Question: I've a requirement to define 'Data Structure' and 'Algorithm' for 'Circular Data Graph' for web client.
At server, data will provided in a 2 column CSV format (e.g. Sender, Receiver).
Final output will be rendered in 'JSON' format and sent to web request.
I have seen some 'Tree' examples which can help in Parent Child relationships. But In my case, I have a recursive relationship 'i.e. A Parent's grand child can also be used as a Parent'; which make life bit difficult as I run in to infinite loop.
'''
Sender,Receiver
A,B
A,H
B,C
B,D
D,E
E,F
F,G
G,C
H,I
H,J
J,K
K,L
L,M
M,K
L,N
N,O
N,P
P,A
N,Q
'''
Client may render like this (I only care about Java Structure):
Client can request any Node and I have to generate the whole Tree and send the response i.e. A, K or N.

1. What will be the best Data Structure for this requirement? For example Tree like or any other?
2. Should I write my own logic to read the data and set in Tree or are there any standard algorithms out there?
3. What's the best way of avoiding the recursion?
Any working example will really help here :)
Please also see my working solution below.
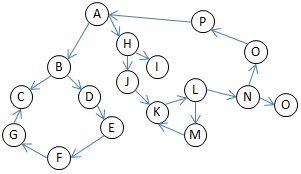
Answer: I'm sure the tree examples you've found already are correct on how to implement a tree like structure. In your case you have the added complication that it is possible for recursive loops to exist as certain children will be exact object references to one of their ancestors. (right?)
Because of this complication any process that attempts to traverse your tree by iterating over the children of each node will loop around these recursive connections until stack overflow occurs.
In this case you are no longer really dealing with a tree. Mathematically, a tree is defined as a <URL>.
I have dealt with such situations in the past, and I think you can you can deal with this in two ways.
1. Break the cycles (at an object level), to return to a tree. Where one of these recursive connections happens, do not place the real object reference to the ancestor, but a stub that indicates which object it connects to without being the object reference to that item.
2. Accept you have a circular graph, and ensure your code can cope with this when traversing the graph. Ensure that any client code interacting with your graph can detect when it is in a recursive branch and deal with it appropriately.
IMHO Option 2 is not very attractive as you may find it hard to guarantee the constraint and it often leads to bugs. As long as you can allocate each item in the tree a unique identifier, option 1 works well, although clients will still need an awareness of this possibility occurring so they can process the de-coupled link and represent it correctly (for instance in a tree view UI). You are still wanting to model a circular graph, but are going to use a tree to represent it at an object level as it simplifies the code (and presentation).
Full Example of Option 1:
'''
import java.util.ArrayList;
import java.util.HashMap;
import java.util.Iterator;
import java.util.List;
import java.util.Map;
public class CyclicGraphTest
{
public static void main(String[] args)
{
new CyclicGraphTest().test();
}
public void test()
{
NodeManager manager = new NodeManager();
Node root = manager.processNode("ZZZ");
root.add(manager.processNode("AAA"));
manager.get("AAA").add(manager.processNode("BBB"));
manager.get("AAA").add(manager.processNode("CCC"));
manager.get("AAA").add(manager.processNode("DDD"));
manager.get("DDD").add(manager.processNode("EEE"));
manager.get("EEE").add(manager.processNode("FFF"));
manager.get("FFF").add(manager.processNode("AAA"));
manager.get("AAA").add(manager.processNode("JJJ"));
root.add(manager.processNode("EEE"));
GraphWalker walker = new GraphWalker(manager, root, 1);
System.out.println(walker.printGraph());
}
/**
* Basic Node
*/
public class Node implements Iterable<Node>
{
private String id;
private List<Node> children = new ArrayList<Node>();
public Node(String id) {
this.id = id;
}
public boolean add(Node e) {
return children.add(e);
}
public String getId() {
return id;
}
@Override
public Iterator<Node> iterator() {
return children.iterator();
}
}
/**
* Cyclical Reference
*
*/
public class ReferenceNode extends Node
{
private String refId;
public ReferenceNode(String id, String refId) {
super(id);
this.refId = refId;
}
@Override
public boolean add(Node e) {
throw new UnsupportedOperationException("Cannot add children to a reference");
}
public String getRefId() {
return refId;
}
}
/**
* Keeps track of all our nodes. Handles creating reference nodes for existing
* nodes.
*/
public class NodeManager
{
private Map<String, Node> map = new HashMap<String, Node>();
public Node get(String key) {
return map.get(key);
}
public Node processNode(String id)
{
Node node = null;
if(map.containsKey(id))
{
node = new ReferenceNode(getRefId(id), id);
map.put(node.getId(), node);
}
else
{
node = new Node(id);
map.put(id, node);
}
return node;
}
private String getRefId(String id) {
int i = 0;
String refId = null;
while(map.containsKey(refId = id + "###" + i)) { i++; }
return refId;
}
public Node resolve(ReferenceNode node) {
return map.get(node.getRefId());
}
}
/**
* Walks a tree representing a cyclical graph down to a specified level of recursion
*/
public class GraphWalker
{
private NodeManager manager;
private Node root;
private int maxRecursiveLevel;
public GraphWalker(NodeManager manager, Node root, int recursiveLevel) {
super();
this.manager = manager;
this.root = root;
this.maxRecursiveLevel = recursiveLevel;
}
public String printGraph()
{
return printNode(root, 0, " ").toString();
}
private StringBuilder printNode(Node node, int recursionDepth, String prefix) {
Node resolvedNode = resolveNode(node, recursionDepth);
if(resolvedNode != node) {
recursionDepth ++;
node = resolvedNode;
}
StringBuilder sb = new StringBuilder(node.getId());
int i = 0;
for(Node child : node)
{
if(i != 0) sb.append("
").append(prefix);
sb.append(" -> ").append(printNode(child, recursionDepth, prefix + " "));
i++;
}
return sb;
}
/**
* Returns a resolved reference to another node for reference nodes when the
* recursion depth is less than the maximum allowed
* @param node
* @param recursionDepth
* @return
*/
private Node resolveNode(Node node, int recursionDepth)
{
return (node instanceof ReferenceNode) && (recursionDepth < maxRecursiveLevel) ?
manager.resolve((ReferenceNode) node) : node;
}
}
}
'''